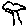
Label: tree